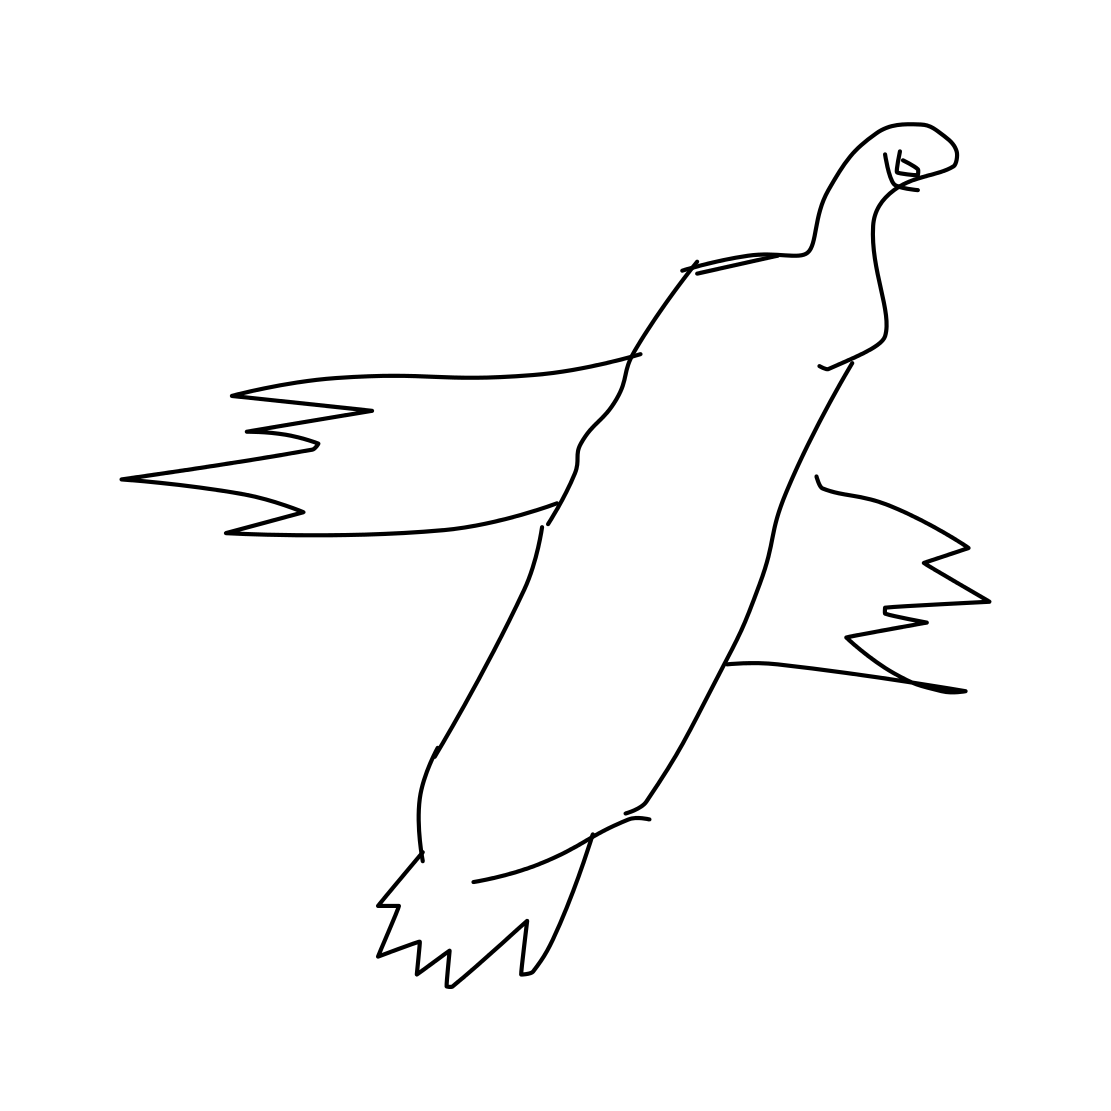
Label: pigeon